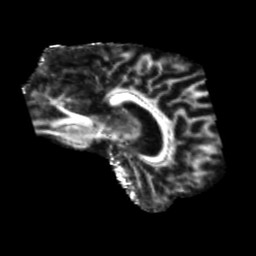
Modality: FA
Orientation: sagittal
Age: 56
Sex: male
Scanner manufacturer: siemens
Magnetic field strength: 3 T
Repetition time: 5.25 s
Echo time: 0.08 s